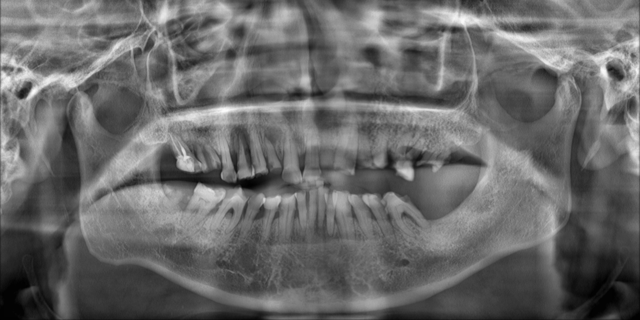
adult